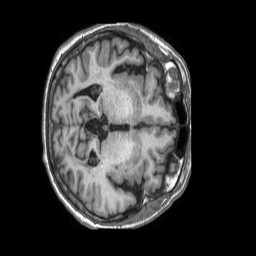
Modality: T1w
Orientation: axial
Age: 65
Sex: female
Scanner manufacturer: philips
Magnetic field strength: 1.5 T
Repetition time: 0.007229 s
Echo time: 0.003275 s